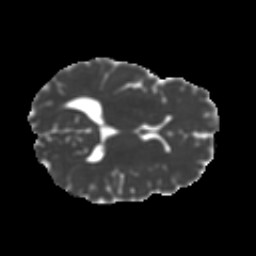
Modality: MD
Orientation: axial
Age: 14
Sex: male
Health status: ill
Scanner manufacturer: ge
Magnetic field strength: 3 T
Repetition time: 6.752 s
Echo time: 0.079 s